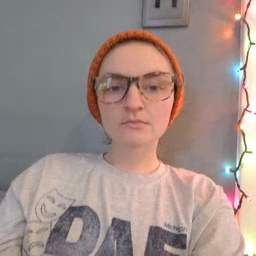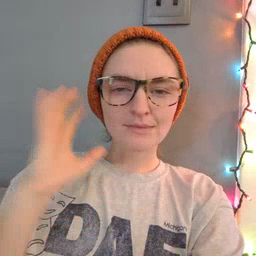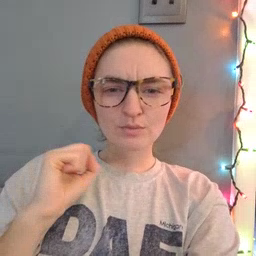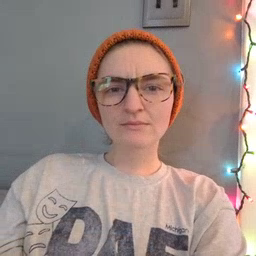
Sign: loud